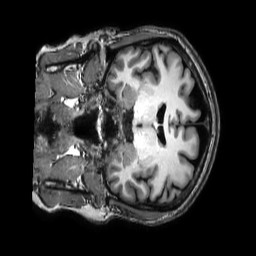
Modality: T1w
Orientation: coronal
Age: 41
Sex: female
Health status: healthy
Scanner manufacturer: philips
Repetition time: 0.009 s
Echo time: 0.004 s